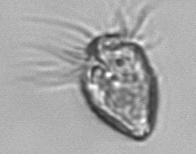
Label: Strombidium_morphotype1